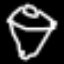
Label: diamond